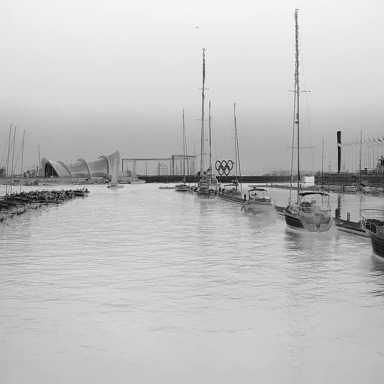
There are 12 objects shown in the infrared image, including seven sailboats, and five canoes.